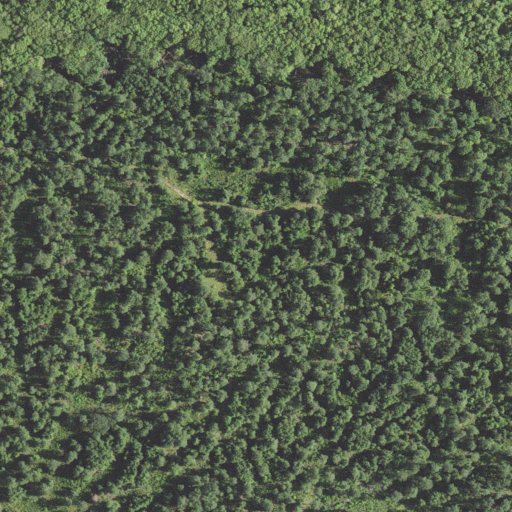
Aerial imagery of ridge(s) in Arkansas named Sand Ridge containing woody wetlands, evergreen forest, and mixed forest